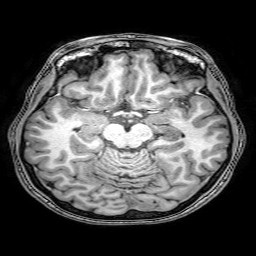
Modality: T1w
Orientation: coronal
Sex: female
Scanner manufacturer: philips
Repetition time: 0.008278 s
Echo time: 0.00381 s